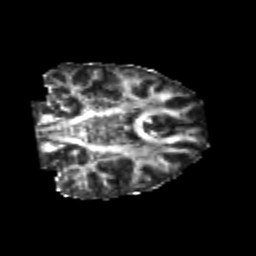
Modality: FA
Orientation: coronal
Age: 23
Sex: female
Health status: healthy
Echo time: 0.074 s